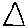
Label: triangle